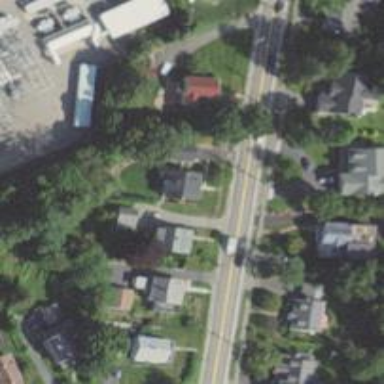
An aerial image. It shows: Secondary asphalt road surrounded by residential properties.